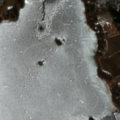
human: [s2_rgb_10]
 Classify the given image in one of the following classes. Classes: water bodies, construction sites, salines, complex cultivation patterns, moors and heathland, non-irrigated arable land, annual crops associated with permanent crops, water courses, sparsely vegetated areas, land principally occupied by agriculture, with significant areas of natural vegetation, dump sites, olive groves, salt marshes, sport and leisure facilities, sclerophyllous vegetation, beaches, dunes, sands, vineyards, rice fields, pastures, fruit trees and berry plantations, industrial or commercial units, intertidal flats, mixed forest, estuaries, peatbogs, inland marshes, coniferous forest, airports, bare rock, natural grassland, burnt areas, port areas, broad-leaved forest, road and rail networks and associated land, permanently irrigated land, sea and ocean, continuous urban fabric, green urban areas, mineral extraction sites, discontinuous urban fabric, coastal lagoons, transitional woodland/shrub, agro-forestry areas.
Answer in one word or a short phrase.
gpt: land principally occupied by agriculture, with significant areas of natural vegetation, broad-leaved forest, mixed forest, water bodies